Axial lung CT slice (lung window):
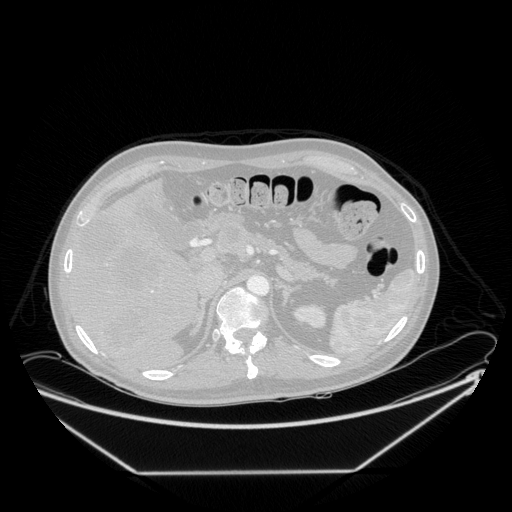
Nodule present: no